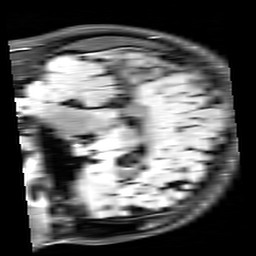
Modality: FLAIR
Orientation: sagittal
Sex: female
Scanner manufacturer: siemens
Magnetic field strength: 3 T
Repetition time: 10 s
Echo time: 0.09 s